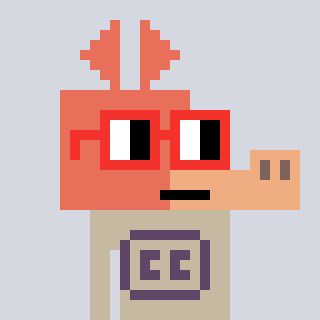
a pixel art character with square red glasses, a aardvark-shaped head and a bege-colored body on a cool background